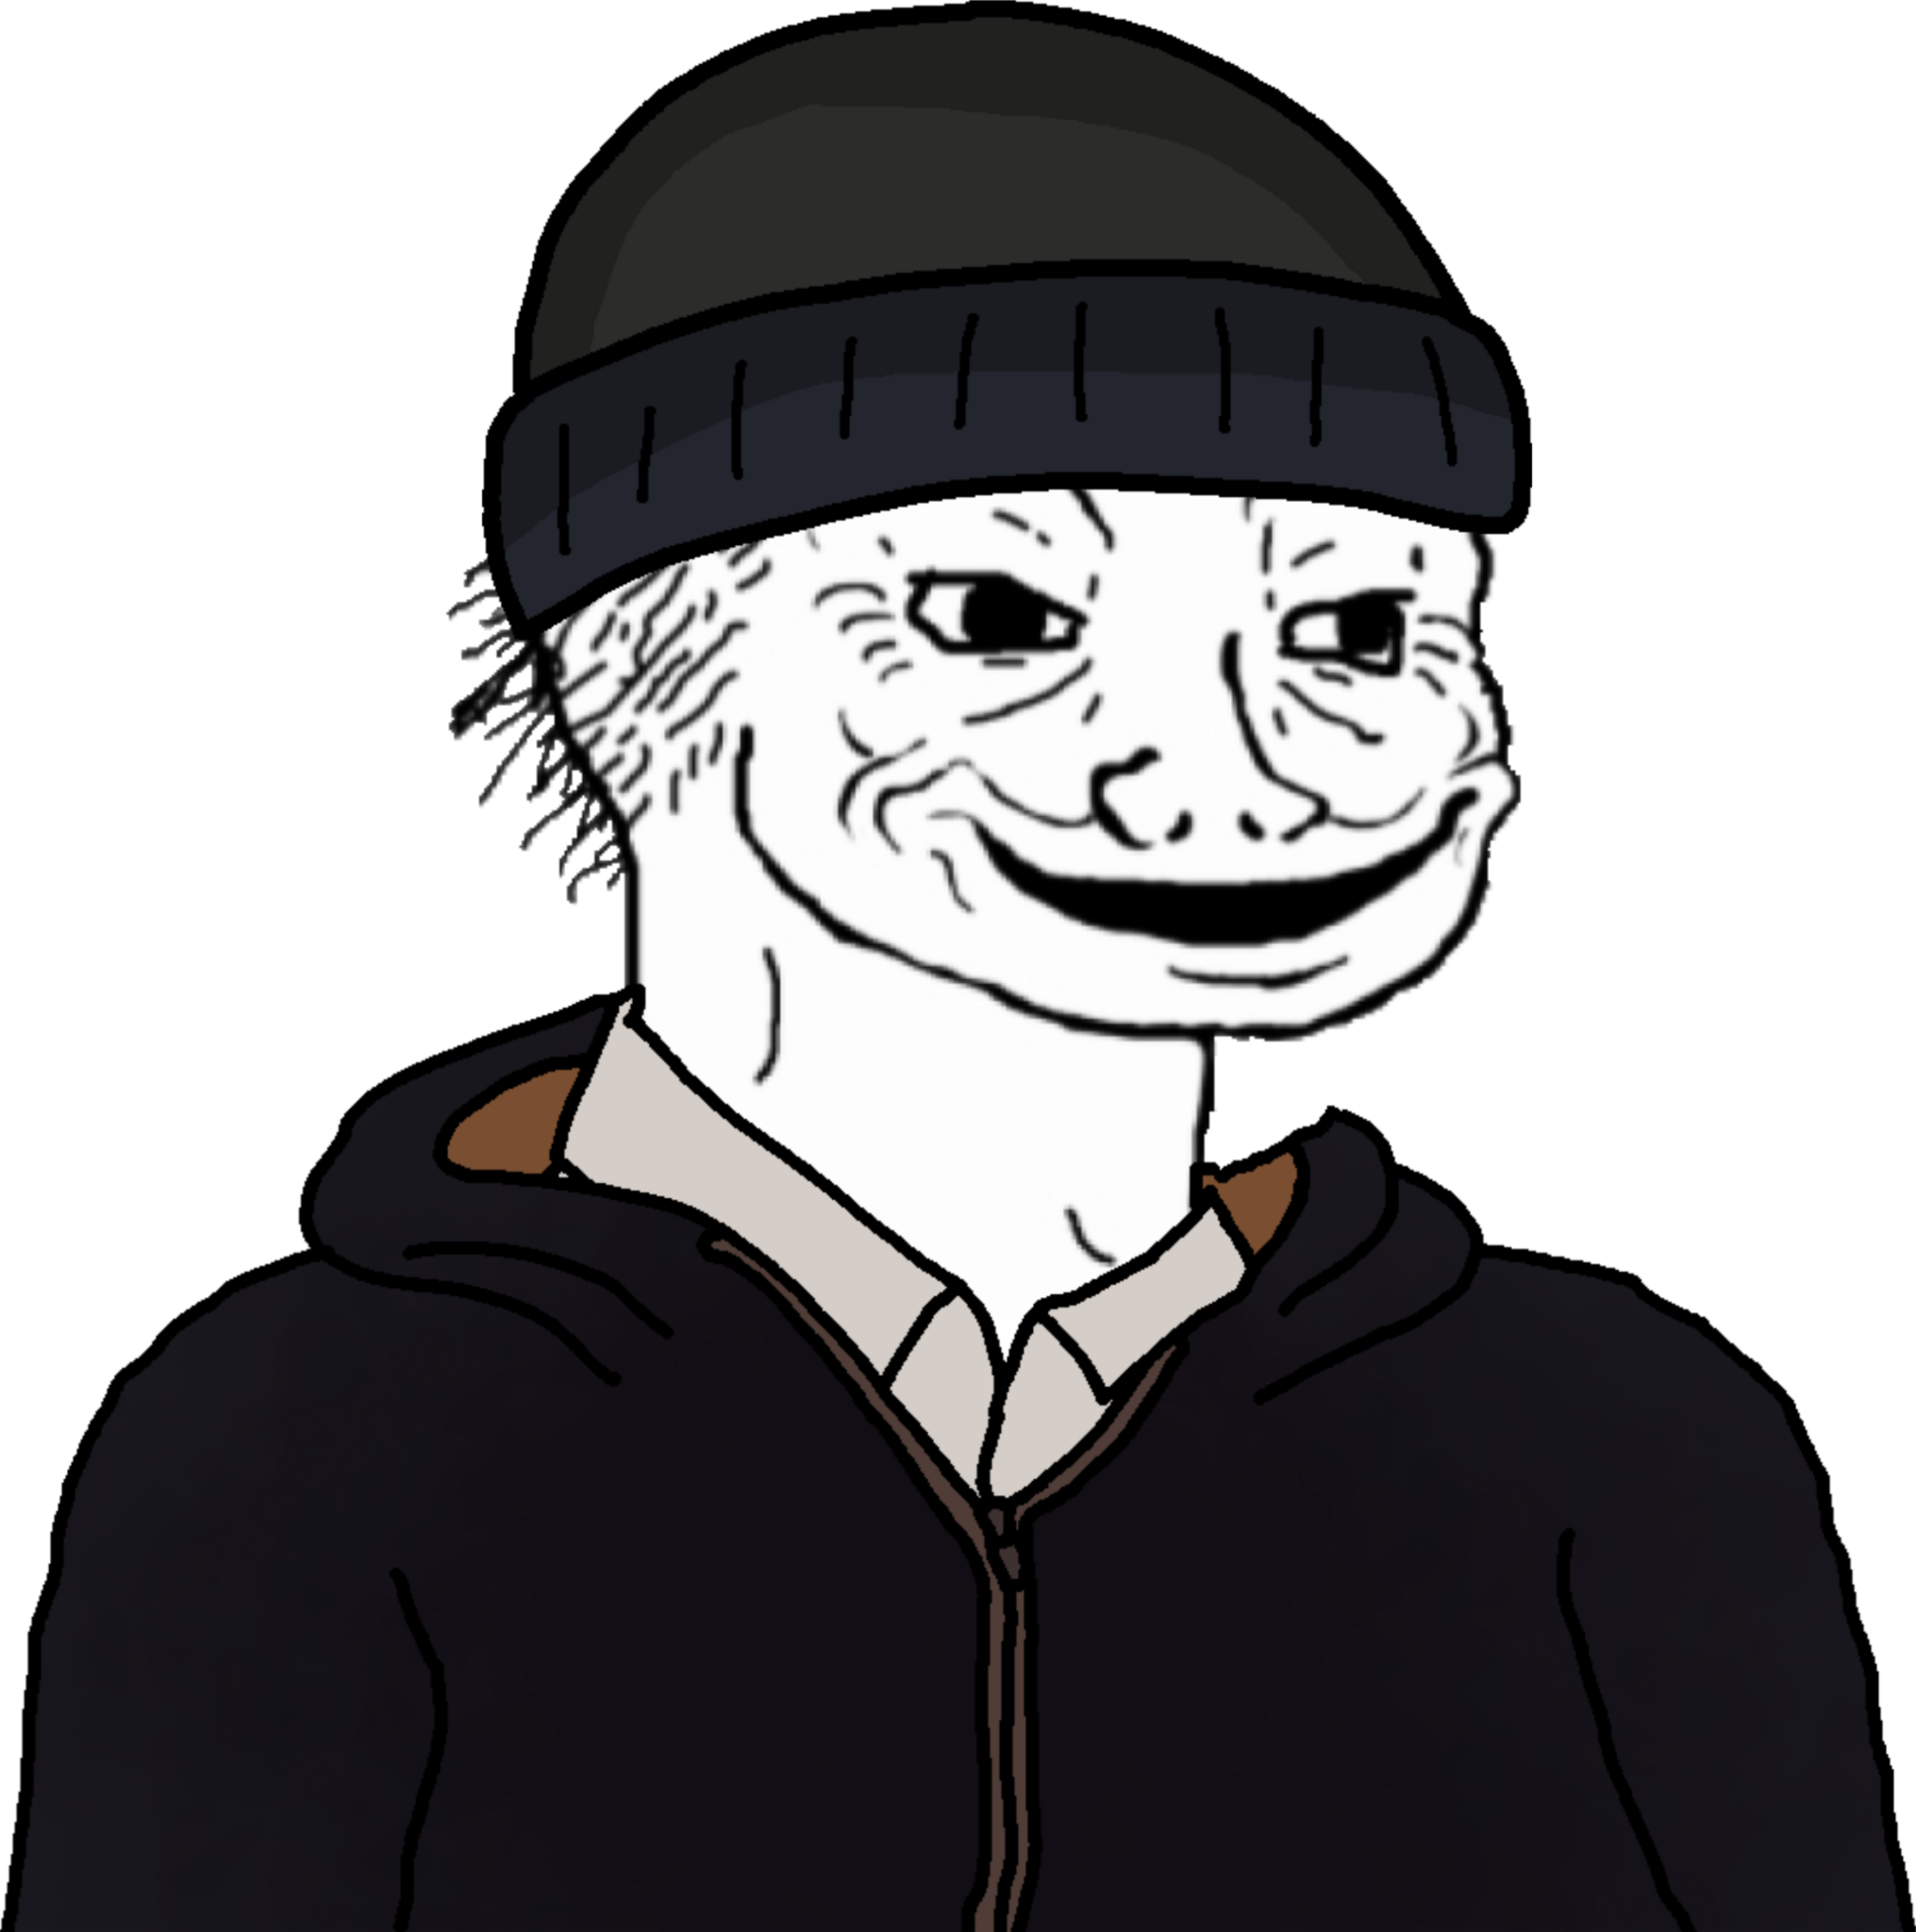
Label: 5_Brainlet